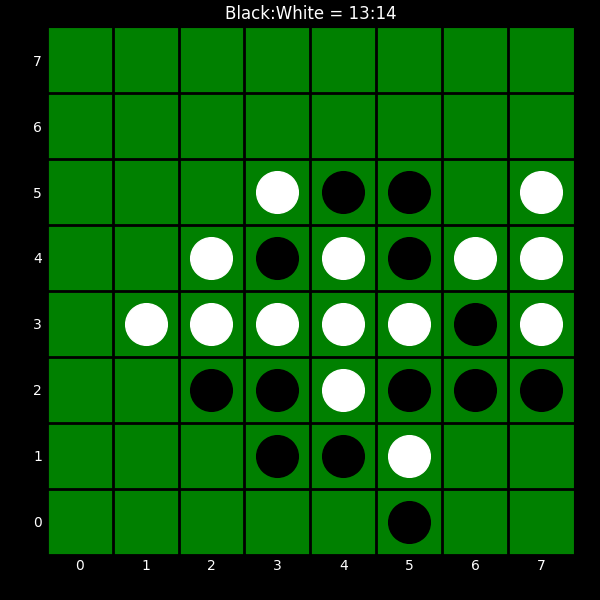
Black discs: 13
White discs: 14